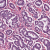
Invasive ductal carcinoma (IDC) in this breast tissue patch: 1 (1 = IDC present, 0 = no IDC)